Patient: sex M, age 75
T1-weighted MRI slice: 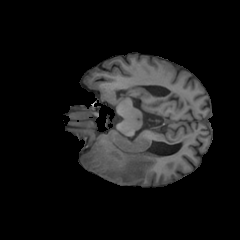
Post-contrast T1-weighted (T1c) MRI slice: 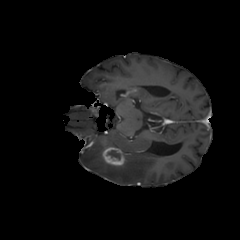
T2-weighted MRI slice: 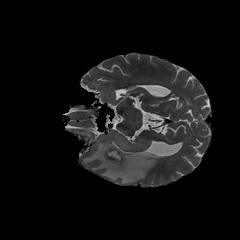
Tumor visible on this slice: yes
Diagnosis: Glioblastoma, IDH-wildtype
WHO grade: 4